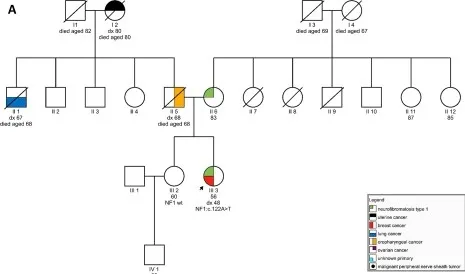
Pedigree of a family carrying variant NF1:c.122A > T.
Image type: chart (chart)